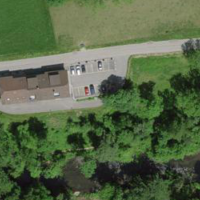
EUNIS habitat code: 24
Species observed at this site:
Campanula patula
Prunus padus